Aerial crown-view tile of a tropical tree (Barro Colorado Island, Panama), acquired 20250616:
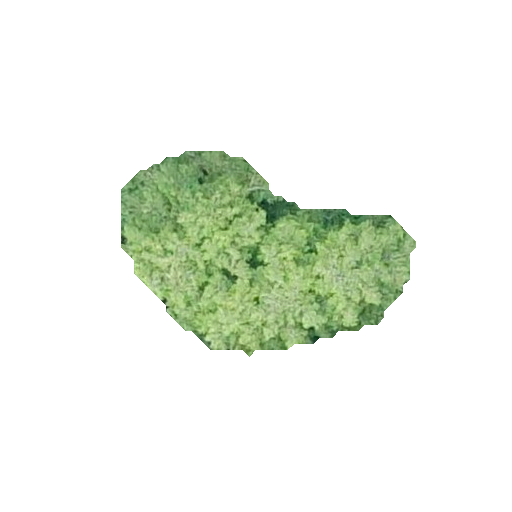
Species: Quararibea stenophylla
GBIF accepted scientific name: Quararibea stenophylla
Crown area: 58.198 m²